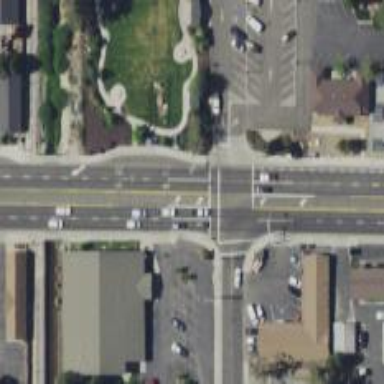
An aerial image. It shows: Crossing on the road.